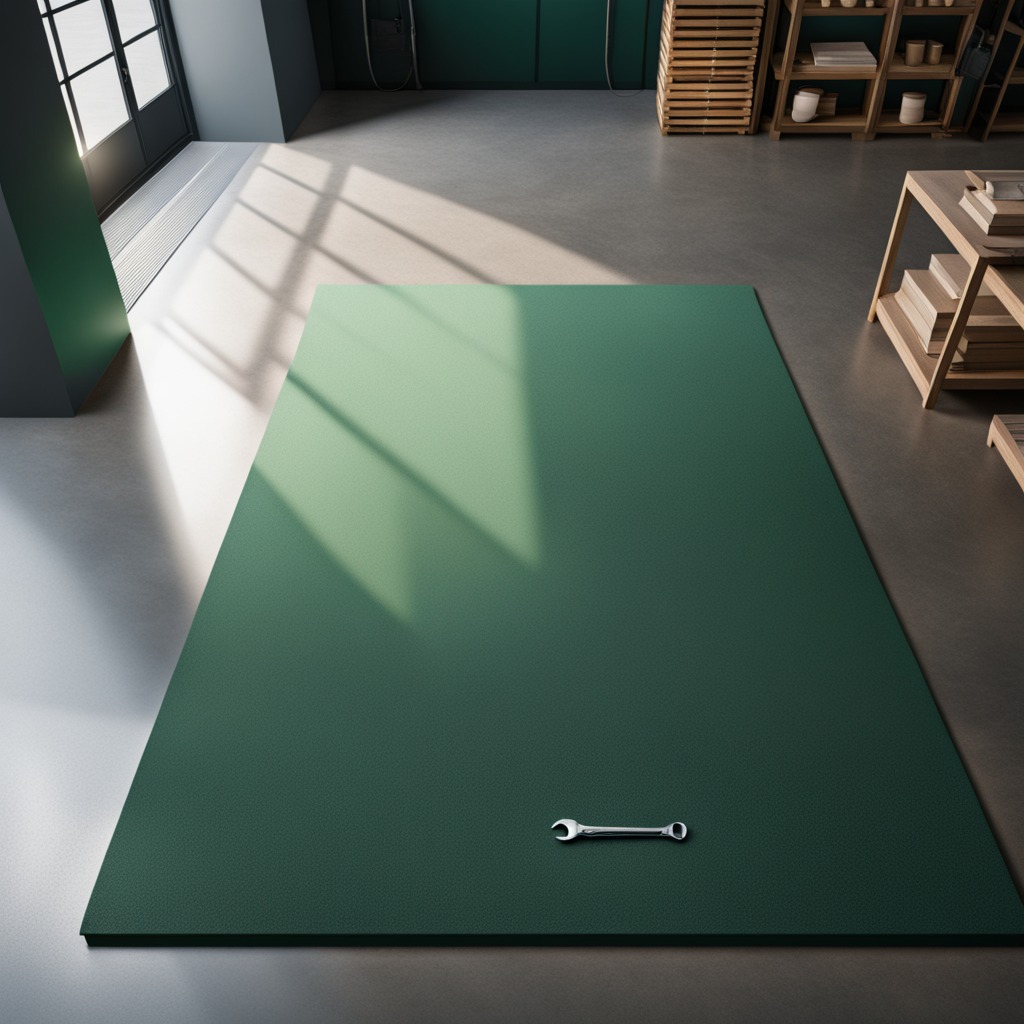
An wrench is lying on the green rubber mat.